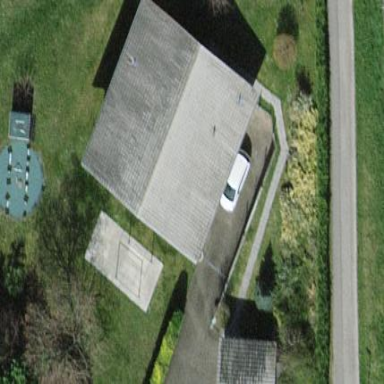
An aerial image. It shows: Gabled roof on residential building.